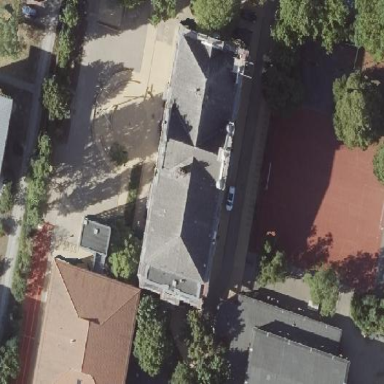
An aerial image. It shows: Building with hipped roof shape.